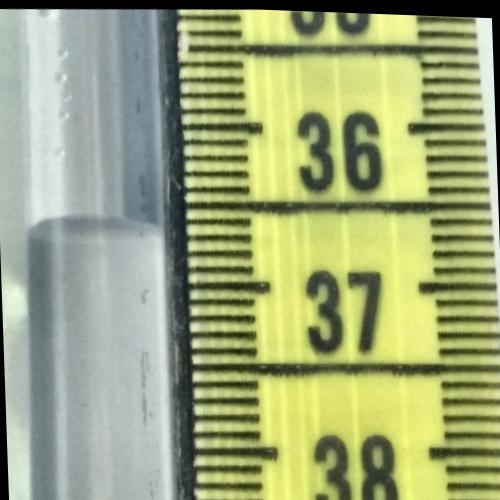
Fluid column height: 36.6 cm